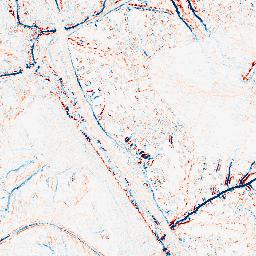
Category: edge_preserving
Decomposition family: median
Decomposition parameters: size: 5
Upsampling method: lanczos
Upsampling parameters: scale: 2
Upsampling scale: 2